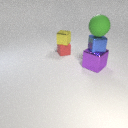
small red rubber cube below small yellow metal cube